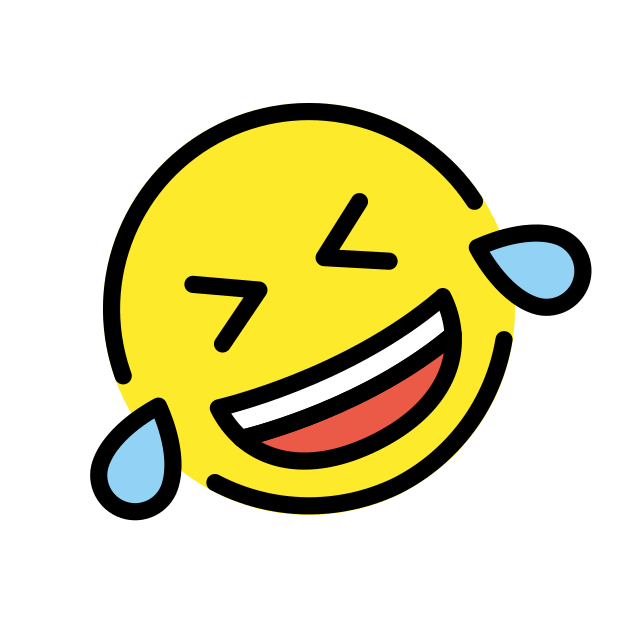
Emoji: 🤣
Name: rolling on the floor laughing
Unicode: 0x1f923